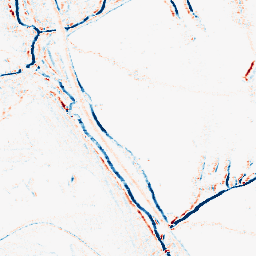
Category: morphological
Decomposition family: morphological_rect
Decomposition parameters: operation: average
width: 5
height: 3
Upsampling method: sinc_blackman
Upsampling parameters: scale: 8
kernel_size: 16
Upsampling scale: 8